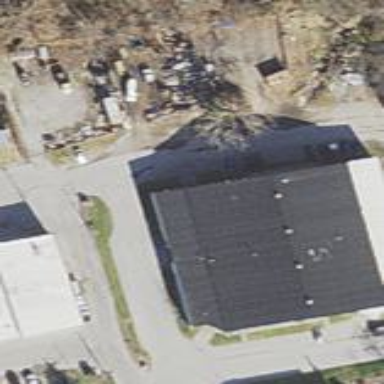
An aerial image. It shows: Industrial building.